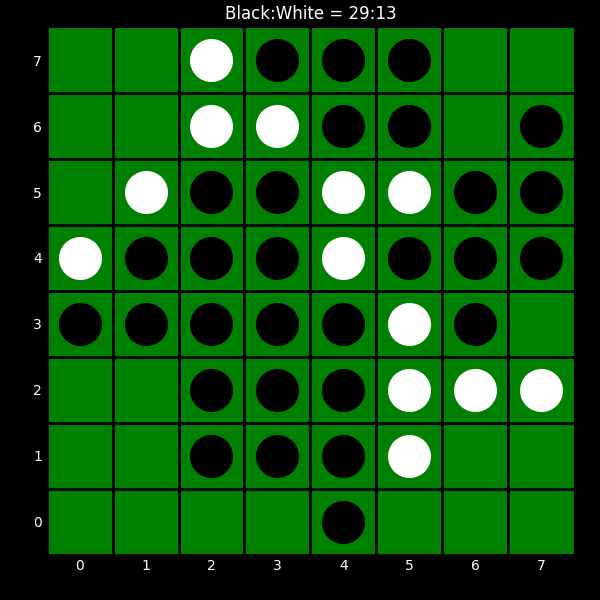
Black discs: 29
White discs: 13